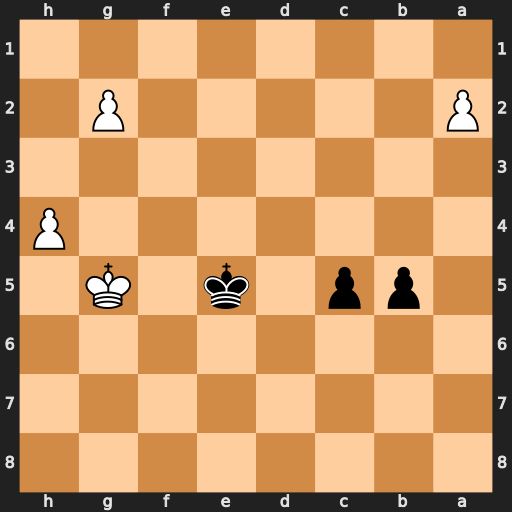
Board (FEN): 8/8/8/1pp1k1K1/7P/8/P5P1/8
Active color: b
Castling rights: -
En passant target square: -
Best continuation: c4 h5 c3 h6 c2 h7 c1=Q+